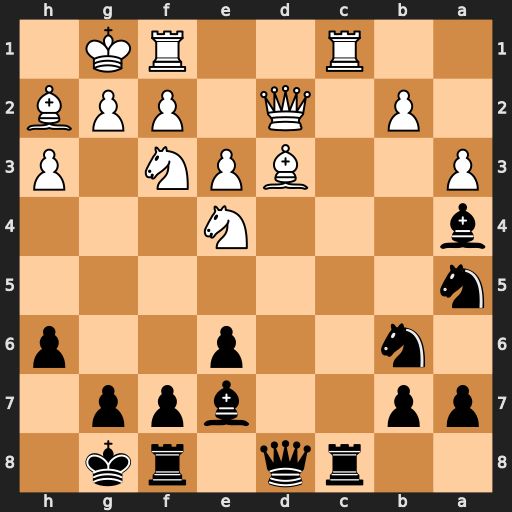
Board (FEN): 2rq1rk1/pp2bpp1/1n2p2p/n7/b3N3/P2BPN1P/1P1Q1PPB/2R2RK1
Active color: b
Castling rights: -
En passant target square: -
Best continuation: Rxc1 Qxc1 Qxd3